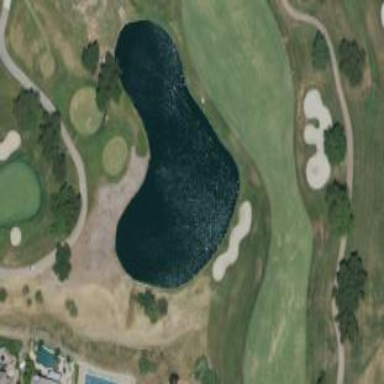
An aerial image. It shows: Water hazard in golf course. The hazard is natural water feature.